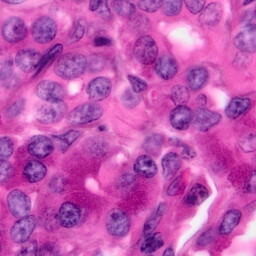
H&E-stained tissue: Pancreatic